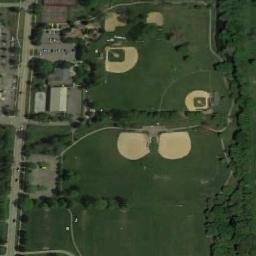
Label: baseball_diamond